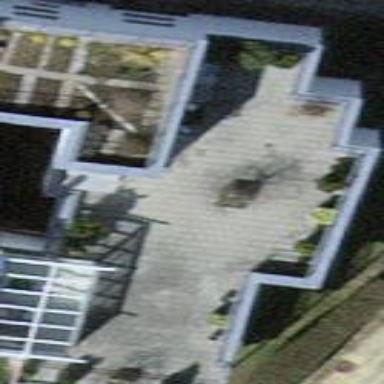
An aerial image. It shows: Apartments building with flat silver roof. The building color is whitesmoke.